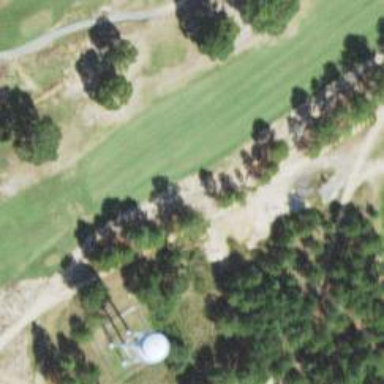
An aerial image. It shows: Path for both road and golf.